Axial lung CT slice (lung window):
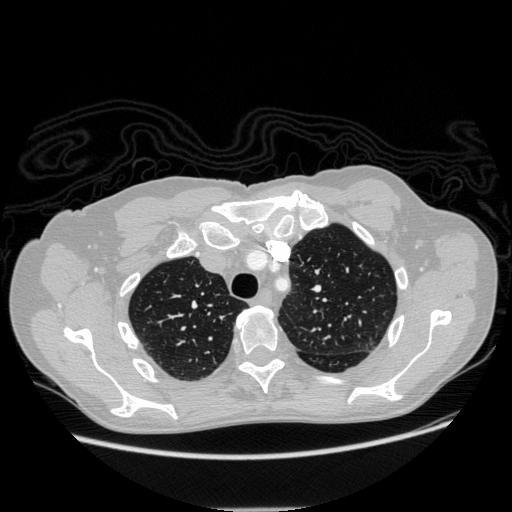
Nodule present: no